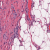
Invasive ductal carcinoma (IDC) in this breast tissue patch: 0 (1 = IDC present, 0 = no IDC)